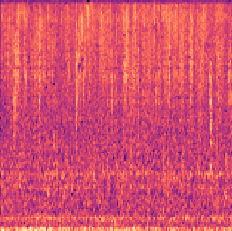
Sound class: Rain